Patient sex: F
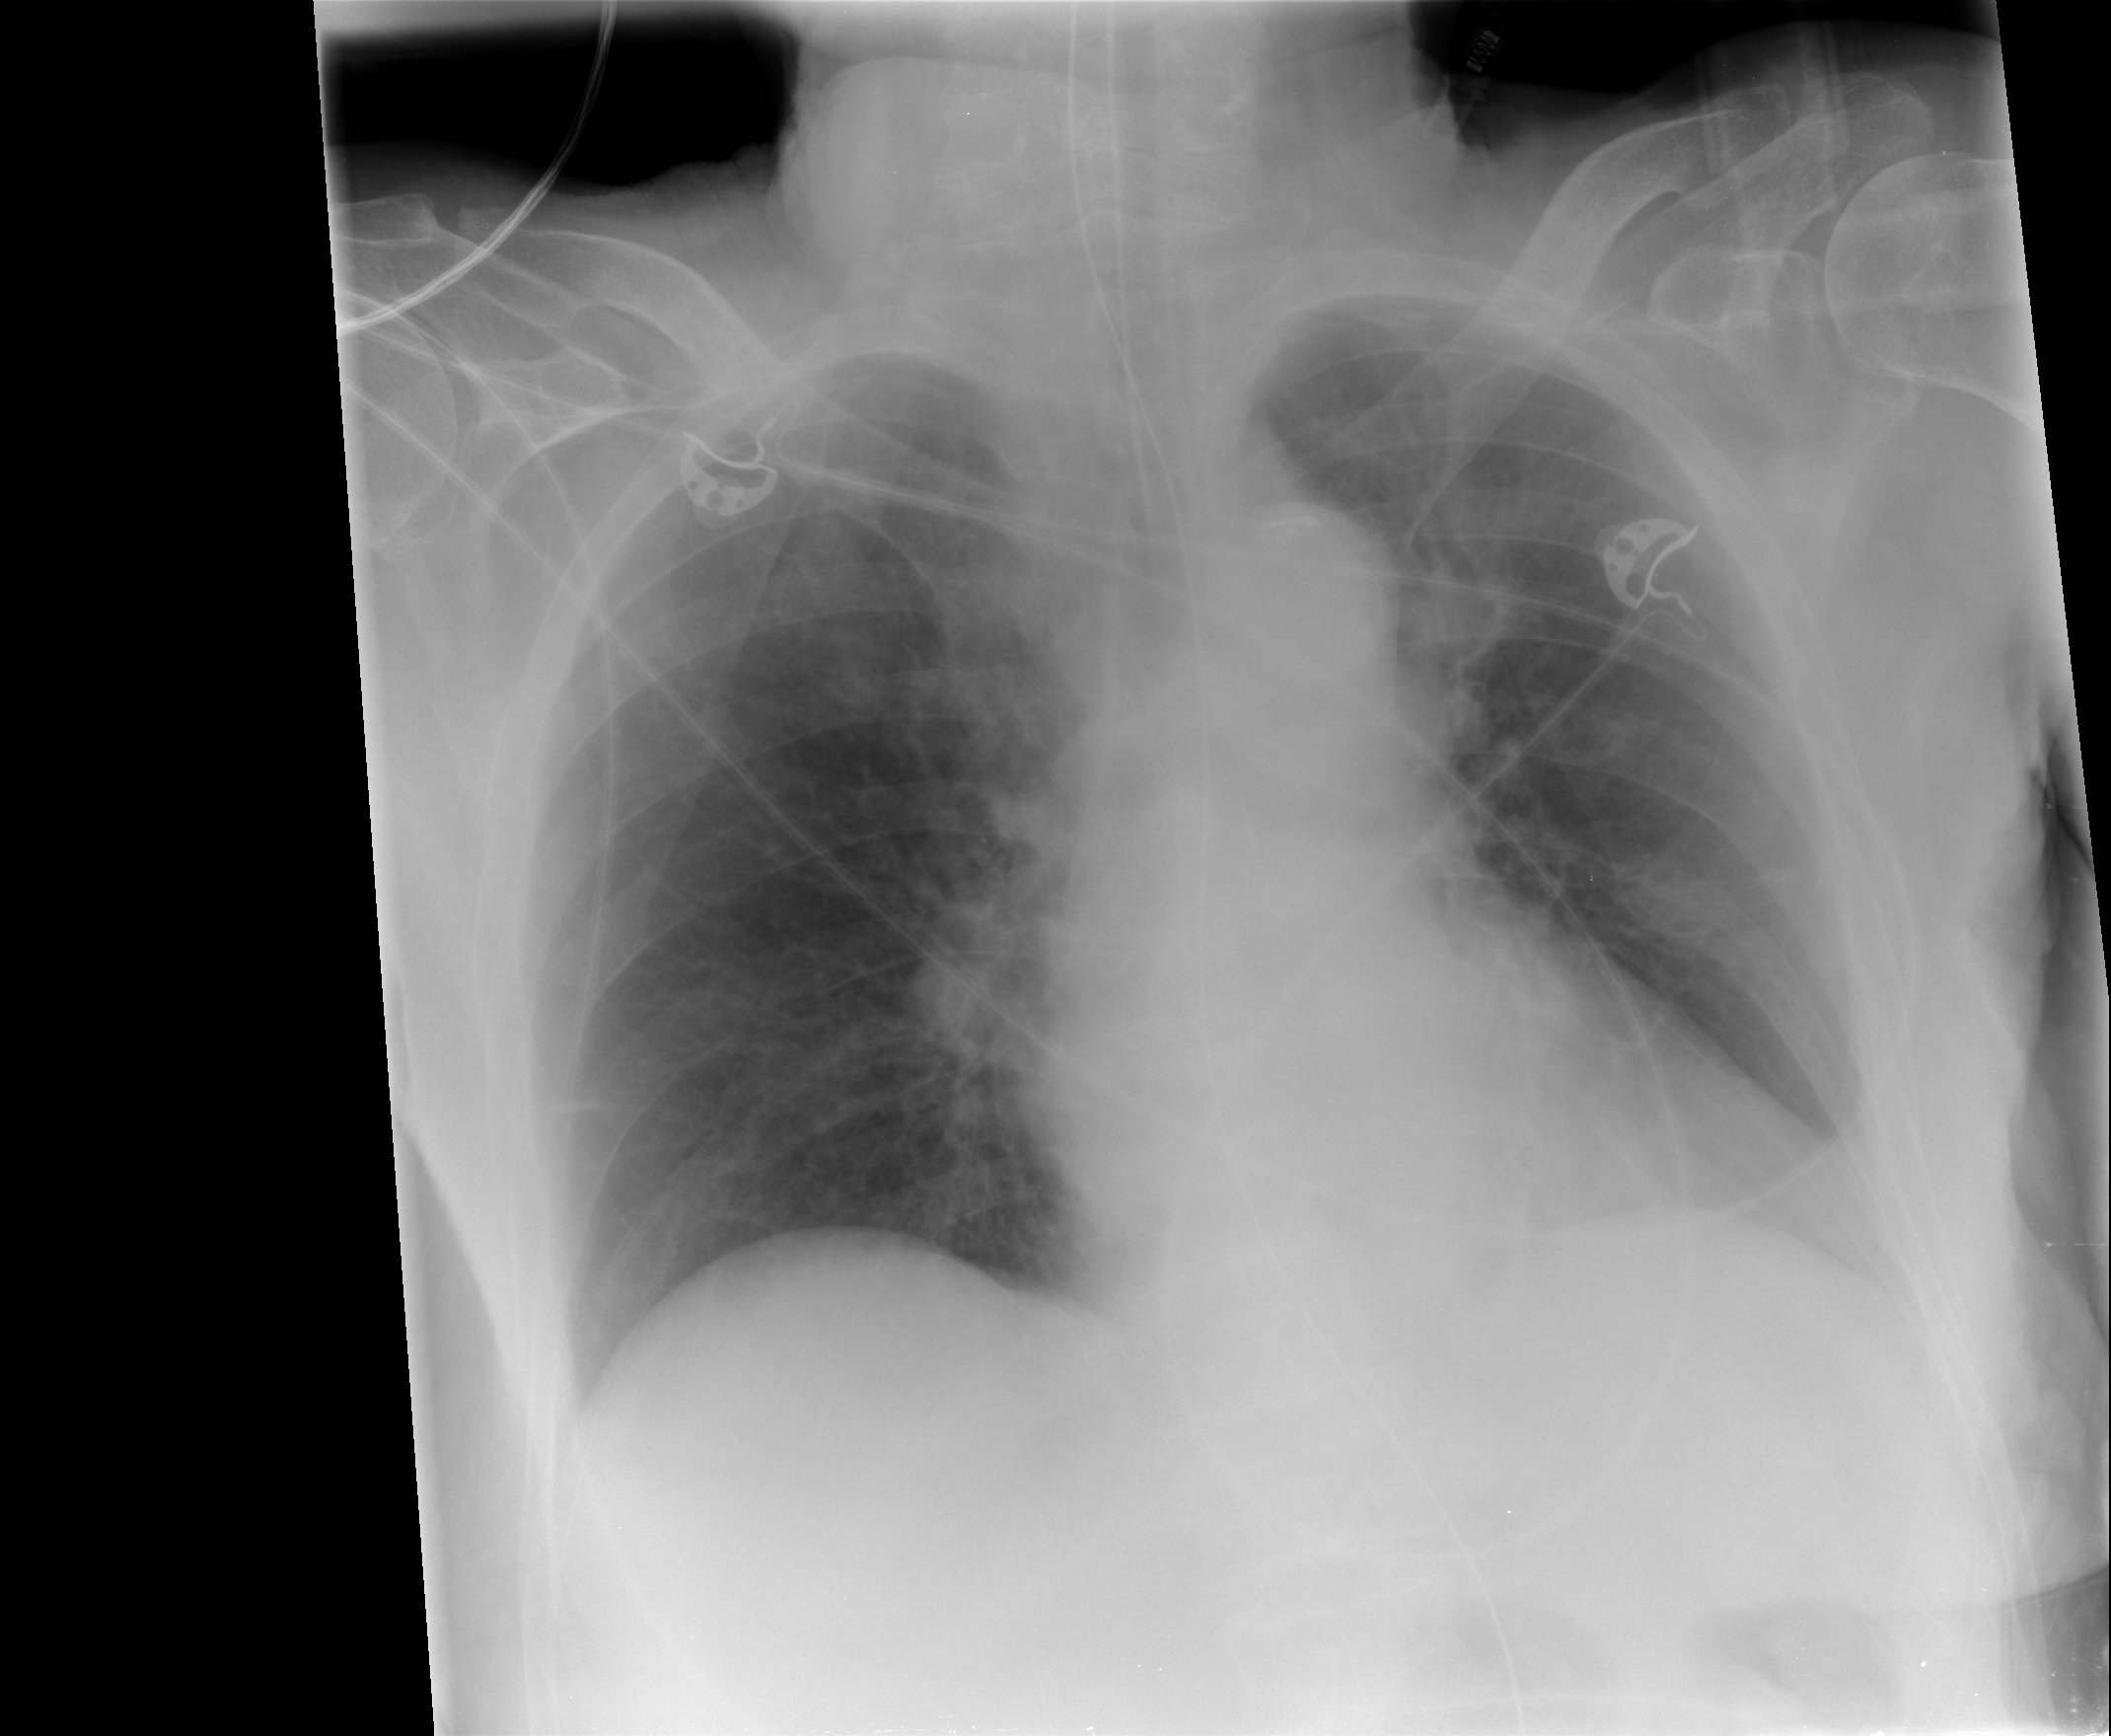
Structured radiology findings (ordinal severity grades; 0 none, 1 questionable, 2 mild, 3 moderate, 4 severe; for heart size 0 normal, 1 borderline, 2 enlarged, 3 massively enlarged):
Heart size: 0
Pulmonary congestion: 0
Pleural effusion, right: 0
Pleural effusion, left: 1
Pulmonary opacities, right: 0
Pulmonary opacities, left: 0
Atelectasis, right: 0
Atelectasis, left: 2